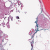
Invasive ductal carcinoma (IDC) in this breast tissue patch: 0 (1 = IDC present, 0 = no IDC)